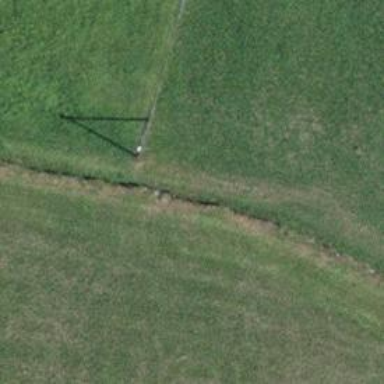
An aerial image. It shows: Power line is depicted.